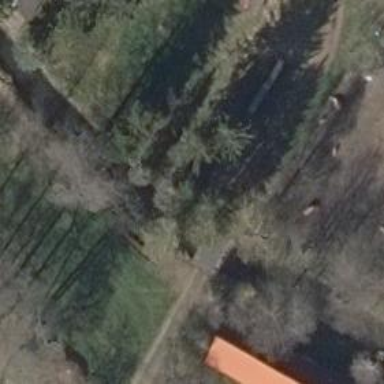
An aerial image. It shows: Driveway bridge with compacted surface.